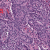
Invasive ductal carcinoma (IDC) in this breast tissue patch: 1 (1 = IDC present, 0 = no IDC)